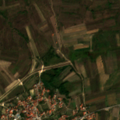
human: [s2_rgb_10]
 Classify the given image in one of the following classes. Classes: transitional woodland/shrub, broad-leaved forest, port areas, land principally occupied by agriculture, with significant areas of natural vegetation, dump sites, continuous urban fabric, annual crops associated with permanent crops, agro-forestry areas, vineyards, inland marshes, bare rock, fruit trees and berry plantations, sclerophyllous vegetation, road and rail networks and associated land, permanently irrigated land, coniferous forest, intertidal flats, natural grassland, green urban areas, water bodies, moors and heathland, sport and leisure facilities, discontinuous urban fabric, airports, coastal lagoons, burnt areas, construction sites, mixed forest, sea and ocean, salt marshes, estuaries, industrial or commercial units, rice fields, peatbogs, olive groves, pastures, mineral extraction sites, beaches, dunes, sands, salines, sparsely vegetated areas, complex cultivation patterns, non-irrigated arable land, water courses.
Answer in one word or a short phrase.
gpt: discontinuous urban fabric, non-irrigated arable land, complex cultivation patterns